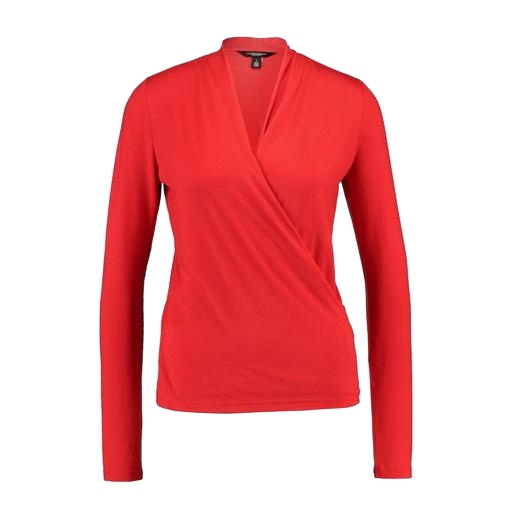
red pleat wrap front top, long sleeved fitted red shirt, red jersey shirt, white background